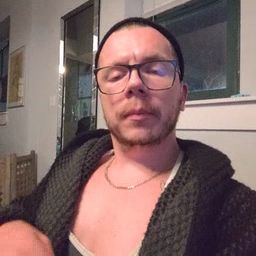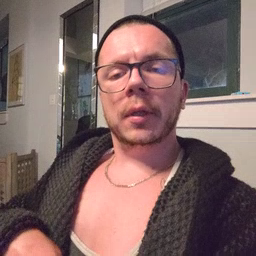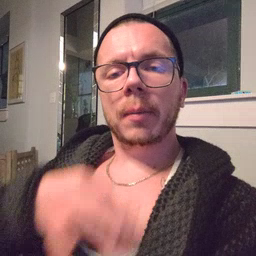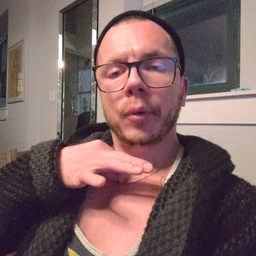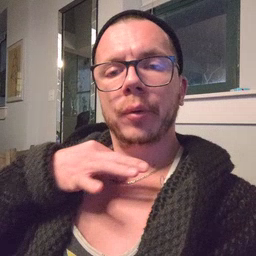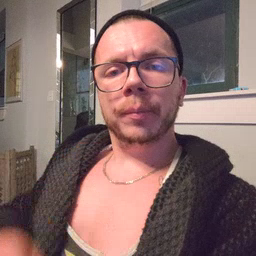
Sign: zipper